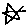
Label: star